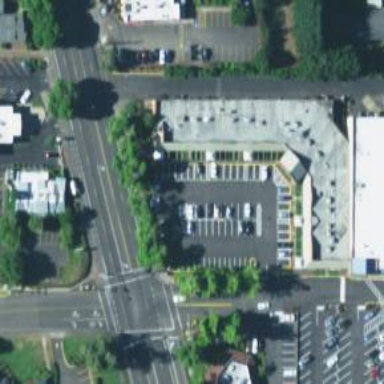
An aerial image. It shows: Healthcare clinic.